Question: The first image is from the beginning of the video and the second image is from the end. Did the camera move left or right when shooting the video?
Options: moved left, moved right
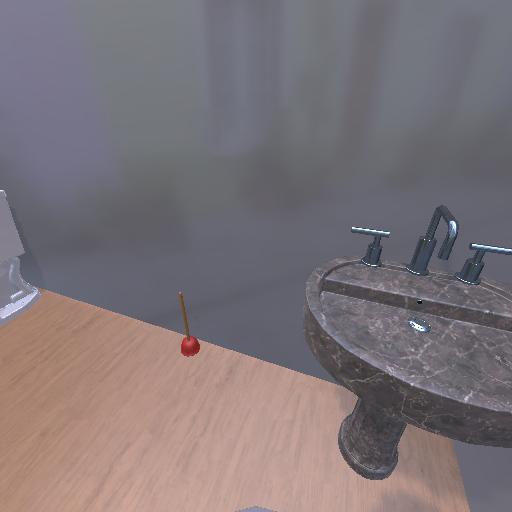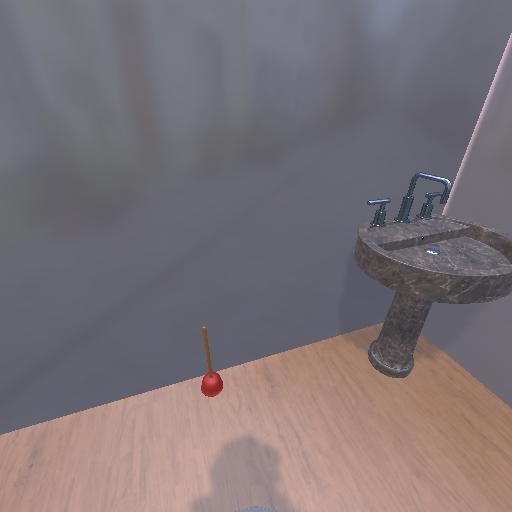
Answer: moved left